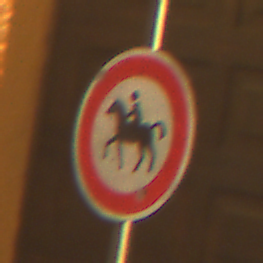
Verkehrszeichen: VerbotReiter
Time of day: Night
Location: Outdoor (Urban)
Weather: Clear
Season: NotSpecified
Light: Artificial